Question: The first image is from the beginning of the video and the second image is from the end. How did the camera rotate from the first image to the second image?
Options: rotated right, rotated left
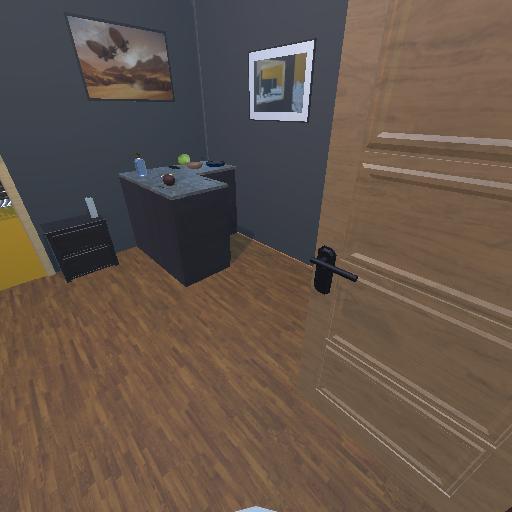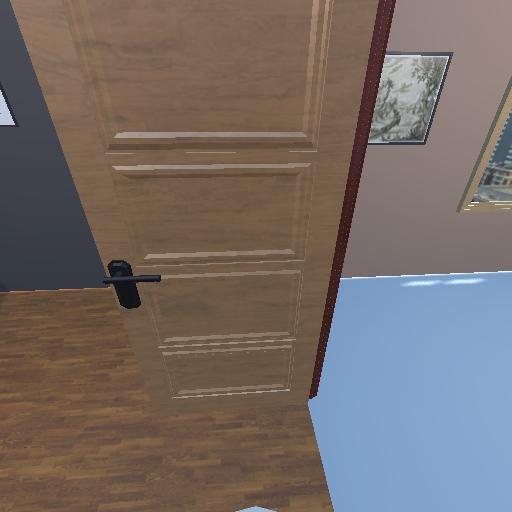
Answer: rotated right